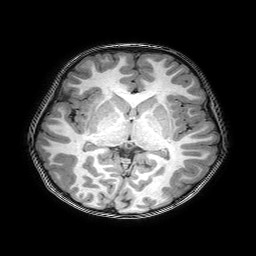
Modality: T1w
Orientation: coronal
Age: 7
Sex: male
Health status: healthy